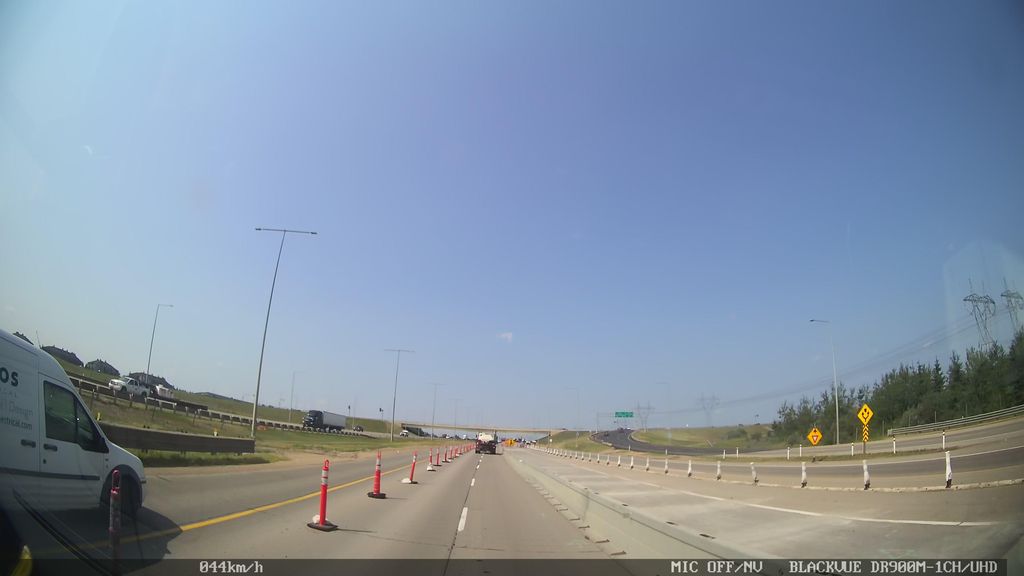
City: edmonton